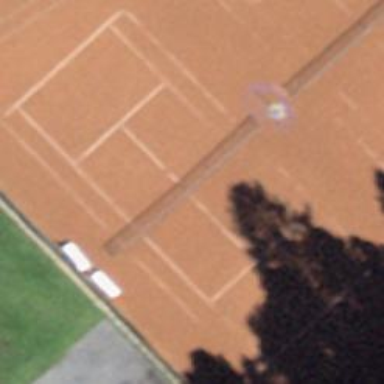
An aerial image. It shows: Tennis court on pitch.